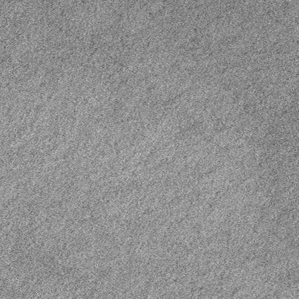
Label: frost